Question: I've been working on a project for the last 6 months. For this project I have a glassfish server instance where a webservice is deployed. At the client side, I'm using JavaFX2.2 which does REST requests with Jersey (XML requests/responses, no JSON) with BASIC authentication.
When the user starts the program (JWS/JNLP), normally they just enter their credentials in an own made login window, press the login button and start working. Since 7u21 however, I got an extra Java "Authentication Required" pop-up for some reason (probably because of the changed security in 7u21).

To be sure it had nothing to do with compatibility issues between Java versions, I updated the server as well to 7u21, so:
- -
If I hit the cancel button in the "Authentication Required" window shown above, the program does start thou, but it does not run stable when doing requests:
'''
java.io.IOException: stream is closed
file:/D:/NetBeansProjects/MIT_20130516/CL_KenoM/dist/CL_KenoM.jar!/GUI/cow/ListCow.fxml
at com.sun.jersey.api.client.ClientResponse.close(ClientResponse.java:615)
at com.sun.jersey.api.client.ClientResponse.getEntity(ClientResponse.java:570)
at com.sun.jersey.api.client.ClientResponse.getEntity(ClientResponse.java:535)
at com.sun.jersey.api.client.WebResource.handle(WebResource.java:696)
at com.sun.jersey.api.client.WebResource.access$300(WebResource.java:74)
at com.sun.jersey.api.client.WebResource$Builder.get(WebResource.java:512)
at DA.CowsClient.getCowsByUserId(CowsClient.java:96)
at GUI.cow.ListCowController.initialize(ListCowController.java:728)
at javafx.fxml.FXMLLoader.load(FXMLLoader.java:2152)
at javafx.fxml.FXMLLoader.load(FXMLLoader.java:2028)
at javafx.fxml.FXMLLoader.load(FXMLLoader.java:2744)
at javafx.fxml.FXMLLoader.load(FXMLLoader.java:2723)
at javafx.fxml.FXMLLoader.load(FXMLLoader.java:2709)
at javafx.fxml.FXMLLoader.load(FXMLLoader.java:2696)
at Classes.Context.showContentPane(Context.java:186)
at GUI.user.ListUserController.openAddData(ListUserController.java:389)
at GUI.user.ListUserController.access$100(ListUserController.java:55)
at GUI.user.ListUserController$8.handle(ListUserController.java:657)
at GUI.user.ListUserController$8.handle(ListUserController.java:652)
at com.sun.javafx.event.CompositeEventHandler.dispatchBubblingEvent(CompositeEventHandler.java:69)
at com.sun.javafx.event.EventHandlerManager.dispatchBubblingEvent(EventHandlerManager.java:217)
at com.sun.javafx.event.EventHandlerManager.dispatchBubblingEvent(EventHandlerManager.java:170)
at com.sun.javafx.event.CompositeEventDispatcher.dispatchBubblingEvent(CompositeEventDispatcher.java:38)
at com.sun.javafx.event.BasicEventDispatcher.dispatchEvent(BasicEventDispatcher.java:37)
at com.sun.javafx.event.EventDispatchChainImpl.dispatchEvent(EventDispatchChainImpl.java:92)
at com.sun.javafx.event.BasicEventDispatcher.dispatchEvent(BasicEventDispatcher.java:35)
at com.sun.javafx.event.EventDispatchChainImpl.dispatchEvent(EventDispatchChainImpl.java:92)
at com.sun.javafx.event.BasicEventDispatcher.dispatchEvent(BasicEventDispatcher.java:35)
at com.sun.javafx.event.EventDispatchChainImpl.dispatchEvent(EventDispatchChainImpl.java:92)
at com.sun.javafx.event.EventUtil.fireEventImpl(EventUtil.java:53)
at com.sun.javafx.event.EventUtil.fireEvent(EventUtil.java:33)
at javafx.event.Event.fireEvent(Event.java:171)
at javafx.scene.Scene$ClickGenerator.postProcess(Scene.java:3117)
at javafx.scene.Scene$ClickGenerator.access$8600(Scene.java:3055)
at javafx.scene.Scene$MouseHandler.process(Scene.java:3337)
at javafx.scene.Scene$MouseHandler.process(Scene.java:3168)
at javafx.scene.Scene$MouseHandler.access$1900(Scene.java:3123)
at javafx.scene.Scene.impl_processMouseEvent(Scene.java:1563)
at javafx.scene.Scene$ScenePeerListener.mouseEvent(Scene.java:2265)
at com.sun.javafx.tk.quantum.GlassViewEventHandler$MouseEventNotification.run(GlassViewEventHandler.java:250)
at com.sun.javafx.tk.quantum.GlassViewEventHandler$MouseEventNotification.run(GlassViewEventHandler.java:173)
at java.security.AccessController.doPrivileged(Native Method)
at com.sun.javafx.tk.quantum.GlassViewEventHandler.handleMouseEvent(GlassViewEventHandler.java:292)
at com.sun.glass.ui.View.handleMouseEvent(View.java:528)
at com.sun.glass.ui.View.notifyMouse(View.java:922)
at com.sun.glass.ui.win.WinApplication._runLoop(Native Method)
at com.sun.glass.ui.win.WinApplication.access$100(WinApplication.java:29)
at com.sun.glass.ui.win.WinApplication$3$1.run(WinApplication.java:73)
at java.lang.Thread.run(Unknown Source)
com.sun.jersey.api.client.ClientHandlerException: java.io.IOException: stream is closed
'''
This error happens randomly when using a GET method (haven't tested with PUT or DELETE), in this case it was the getCowsByUserId() method:
'''
public List<Cows> getCowsByUserId(int id) throws UniformInterfaceException {
WebResource resource = webResource;
resource = resource.path(java.text.MessageFormat.format("cows/user/{0}", String.valueOf(id))); //this is line 96
List<Cows> list = resource.accept(javax.ws.rs.core.MediaType.APPLICATION_XML).get(new GenericType<List<Cows>>() { });
return list;
}
'''
The funny part is, when I start the program through Netbeans or with the .jar file instead of .jnlp, everything works as intended (no extra authentication pop-ups, no errors)... so this must have to do something with Java Webstart I guess?
I did some further research by comparing the java console tracing/debugging logs from 7u17 and 7u21. I noticed the following in the 7u21 log:
'''
security: Trust for: http://<url>/lib/jersey-core-1.17.jar has ended: Thu Jan 01 01:00:00 CET 1970
security: Validate the certificate chain using CertPath API
security: SHA-256 finger print: <bunch of chars>
security: The certificate hasnt been expired, no need to check timestamping info
security: The CRL support is disabled
security: The OCSP support is disabled
security: This OCSP End Entity validation is disabled
security: Start comparing to jurisdiction list with this certificate
basic: Plugin2ClassLoader.getPermissions CeilingPolicy allPerms
security: JAVAWS AppPolicy Permission requested for: http://<url>/lib/jersey-core-1.17.jar
'''
The first line does not show up in the 7u17 log, so it has to do something with signing the jars? It shows for multiple jar files the same thing. When building the project, everything gets signed with an own made keystore, is this the big problem? Does this mean that JNLP will only work decently if the jars are signed with a certificate created by a trusted CA (which isn't free ofcourse)?
I bought myself a code signing certificate from GlobalSign, installed it onto my machine. Converted the PFX certificate file to a Java Key Store (JKS) and used that one to sign my jars (in Netbeans). Afterwards verified the jars and all seems to be ok.
However, I updated the files on the webserver, launched the program through the JNLP file but still the same behavior.. time to get desperate!
Alright, started a different approach. As a matter of test I tried to fetch XML data by using HTTPUrlConnection() instead of Jersey:
I get the same 'Authentication Required' window when doing a http GET request when using 7u21. With 7u17 I get the XML response. Still nobody got a clue what could be wrong? Could this have something to do because I use BASIC authentication? Could this be server related? Could this have something to do with the JNLP file? The more answers I search for this question, the more questions I have it seems :)
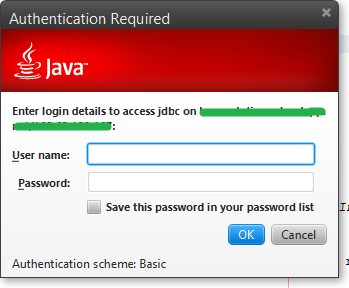
Answer: My answer to your <URL> should also answer this question.
In short: Java Web Start caches HTTP responses by default in JDK7 and you have to set the Cache-Control header to "no-cache, no-store" on your client request and on the responses by the Jersey REST service.